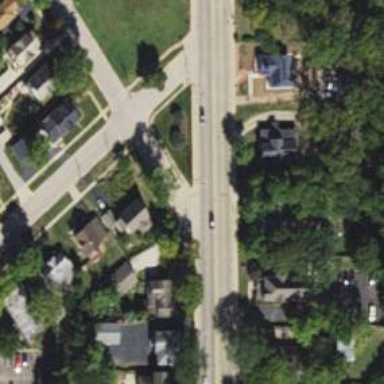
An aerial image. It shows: Residential road with separate sidewalk.